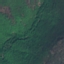
Label: Forest